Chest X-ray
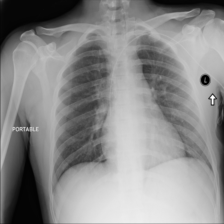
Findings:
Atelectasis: negative
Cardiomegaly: negative
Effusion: negative
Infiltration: negative
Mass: negative
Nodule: negative
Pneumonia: negative
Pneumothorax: negative
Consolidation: negative
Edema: negative
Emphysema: negative
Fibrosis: negative
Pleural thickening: negative
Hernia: negative